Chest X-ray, PA view. Patient: 61 years old, sex M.
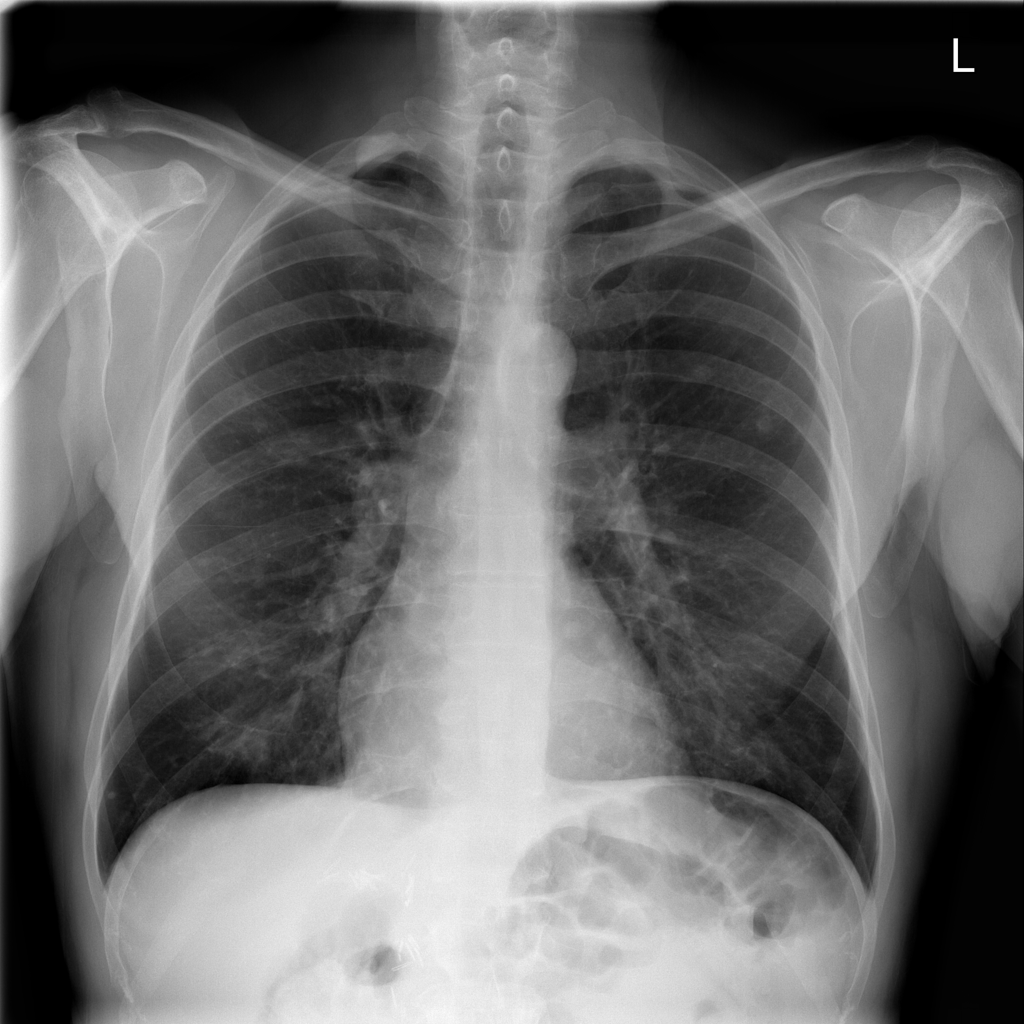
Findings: Nodule